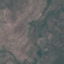
Land use / land cover class: HerbaceousVegetation